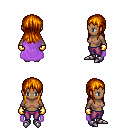
a pixel art fantasy rpg character, female body template, human, dark skin, lavender cape, magenta pants, dark blonde unkempt hairstyle, gold gloves, metal boots, four views (front, back, left, right), 2x2 character sprite sheet, small pixel art, hard edges, no anti-aliasing